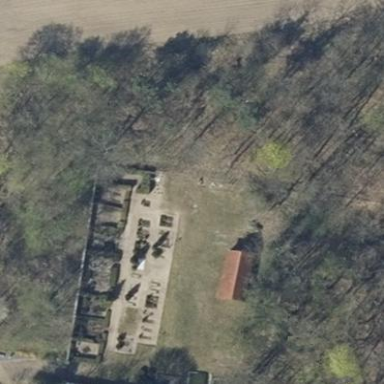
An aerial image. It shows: Cemetery.